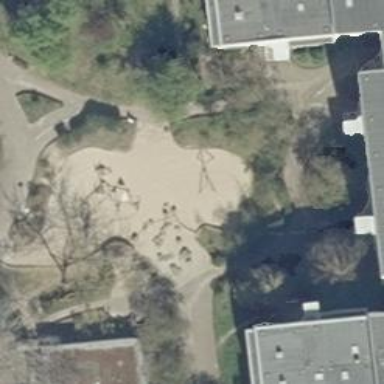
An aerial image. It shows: Playground area for leisure activities on the land.